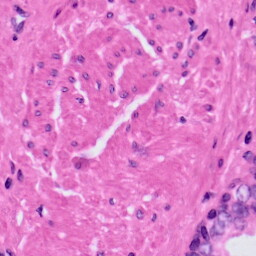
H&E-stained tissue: Prostate